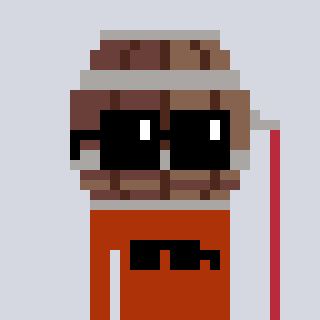
a pixel art character with square black sunglasses, a wine barrel-shaped head and a hotbrown-colored body on a cool background